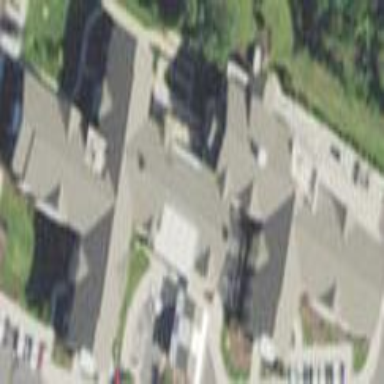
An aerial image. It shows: Nursing home building.